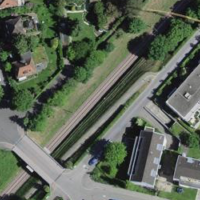
EUNIS habitat code: 55
Species observed at this site:
Oedemera podagrariae